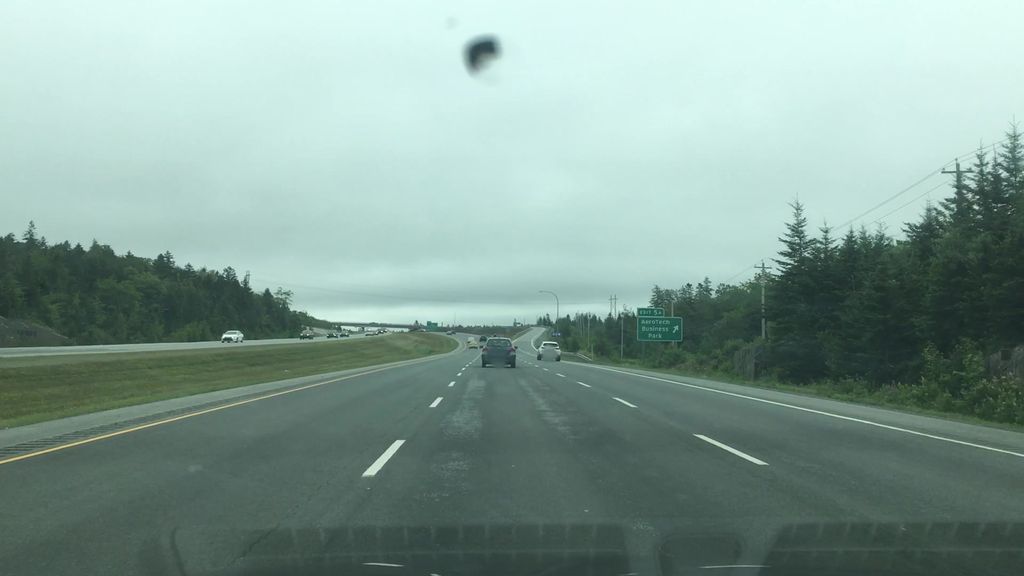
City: halifax